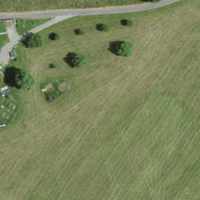
EUNIS habitat code: 52
Species observed at this site:
Datura stramonium